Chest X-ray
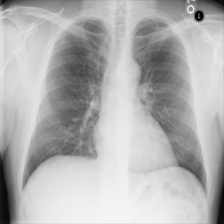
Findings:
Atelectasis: negative
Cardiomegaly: negative
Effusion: negative
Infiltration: negative
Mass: negative
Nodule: negative
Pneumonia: negative
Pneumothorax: negative
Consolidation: negative
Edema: negative
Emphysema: negative
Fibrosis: negative
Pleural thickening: negative
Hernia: negative